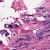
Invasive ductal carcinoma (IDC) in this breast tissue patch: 0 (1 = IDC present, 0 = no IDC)